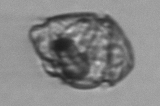
Label: Proterythropsis